Question: I have the following piece of code:
'''
RequestDispatcher dispatcher = getServletContext().getRequestDispatcher(address);
dispatcher.forward(req,res);
'''
The second line of this code produces the error in the title. Here are my Libraries:

And here is my pom.xml:
'''
<dependencies>
<dependency>
<groupId>org.apache.tomcat</groupId>
<artifactId>tomcat-servlet-api</artifactId>
<version>7.0.39</version>
<scope>provided</scope>
</dependency>
<dependency>
<groupId>org.apache.tomcat</groupId>
<artifactId>tomcat-api</artifactId>
<version>7.0.39</version>
<scope>provided</scope>
</dependency>
<dependency>
<groupId>org.apache.tomcat</groupId>
<artifactId>tomcat-catalina</artifactId>
<version>7.0.39</version>
<scope>provided</scope>
</dependency>
<dependency>
<groupId>org.apache.tomcat</groupId>
<artifactId>tomcat-el-api</artifactId>
<version>7.0.30</version>
<scope>provided</scope>
</dependency>
<dependency>
<groupId>org.apache.tomcat</groupId>
<artifactId>tomcat-jasper-el</artifactId>
<version>7.0.30</version>
<scope>provided</scope>
</dependency>
<dependency>
<groupId>com.ibm.db2</groupId>
<artifactId>db2jcc</artifactId>
<version>3.59.81</version>
<scope>provided</scope>
</dependency>
<dependency>
<groupId>com.ibm.db2</groupId>
<artifactId>db2jcc_license_cu</artifactId>
<version>3.59.81</version>
<scope>provided</scope>
</dependency>
<dependency>
<groupId>com.ibm.db2</groupId>
<artifactId>db2jcc_license_cisuz</artifactId>
<version>3.59.81</version>
<scope>provided</scope>
</dependency>
</dependencies>
'''
Here is the stack trace:
'''
java.lang.NoClassDefFoundError: JspException
java.lang.Class.getDeclaredMethods0(Native Method)
java.lang.Class.privateGetDeclaredMethods(Class.java:2531)
java.lang.Class.privateGetPublicMethods(Class.java:2651)
java.lang.Class.getMethods(Class.java:1467)
java.beans.Introspector.getPublicDeclaredMethods(Introspector.java:1280)
java.beans.Introspector.getTargetMethodInfo(Introspector.java:1141)
java.beans.Introspector.getBeanInfo(Introspector.java:416)
java.beans.Introspector.getBeanInfo(Introspector.java:163)
org.apache.jasper.compiler.Generator$TagHandlerInfo.<init>(Generator.java:3957)
org.apache.jasper.compiler.Generator$GenerateVisitor.getTagHandlerInfo(Generator.java:2212)
org.apache.jasper.compiler.Generator$GenerateVisitor.visit(Generator.java:1643)
org.apache.jasper.compiler.Node$CustomTag.accept(Node.java:1539)
org.apache.jasper.compiler.Node$Nodes.visit(Node.java:2376)
org.apache.jasper.compiler.Node$Visitor.visitBody(Node.java:2428)
org.apache.jasper.compiler.Generator$GenerateVisitor.visit(Generator.java:1773)
org.apache.jasper.compiler.Node$CustomTag.accept(Node.java:1539)
org.apache.jasper.compiler.Node$Nodes.visit(Node.java:2376)
org.apache.jasper.compiler.Node$Visitor.visitBody(Node.java:2428)
org.apache.jasper.compiler.Node$Visitor.visit(Node.java:2434)
org.apache.jasper.compiler.Node$Root.accept(Node.java:475)
org.apache.jasper.compiler.Node$Nodes.visit(Node.java:2376)
org.apache.jasper.compiler.Node$Visitor.visitBody(Node.java:2428)
org.apache.jasper.compiler.Node$Visitor.visit(Node.java:2452)
org.apache.jasper.compiler.Node$IncludeDirective.accept(Node.java:639)
org.apache.jasper.compiler.Node$Nodes.visit(Node.java:2376)
org.apache.jasper.compiler.Node$Visitor.visitBody(Node.java:2428)
org.apache.jasper.compiler.Node$Visitor.visit(Node.java:2434)
org.apache.jasper.compiler.Node$Root.accept(Node.java:475)
org.apache.jasper.compiler.Node$Nodes.visit(Node.java:2376)
org.apache.jasper.compiler.Generator.generate(Generator.java:3503)
org.apache.jasper.compiler.Compiler.generateJava(Compiler.java:250)
org.apache.jasper.compiler.Compiler.compile(Compiler.java:373)
org.apache.jasper.compiler.Compiler.compile(Compiler.java:353)
org.apache.jasper.compiler.Compiler.compile(Compiler.java:340)
org.apache.jasper.JspCompilationContext.compile(JspCompilationContext.java:646)
org.apache.jasper.servlet.JspServletWrapper.service(JspServletWrapper.java:357)
org.apache.jasper.servlet.JspServlet.serviceJspFile(JspServlet.java:390)
org.apache.jasper.servlet.JspServlet.service(JspServlet.java:334)
javax.servlet.http.HttpServlet.service(HttpServlet.java:728)
MT_Servlet.gotoPage(MT_Servlet.java:160)
MT_TasEntryServlet.doPost(MT_TasEntryServlet.java:1562)
MT_TasEntryServlet.doGet(MT_TasEntryServlet.java:45)
javax.servlet.http.HttpServlet.service(HttpServlet.java:621)
javax.servlet.http.HttpServlet.service(HttpServlet.java:728)
MT_Servlet.gotoPage(MT_Servlet.java:160)
MT_TBLServletController.doPost(MT_TBLServletController.java:217)
MT_TBLServletController.doGet(MT_TBLServletController.java:31)
javax.servlet.http.HttpServlet.service(HttpServlet.java:621)
javax.servlet.http.HttpServlet.service(HttpServlet.java:728)
'''
Does anyone see the issue?
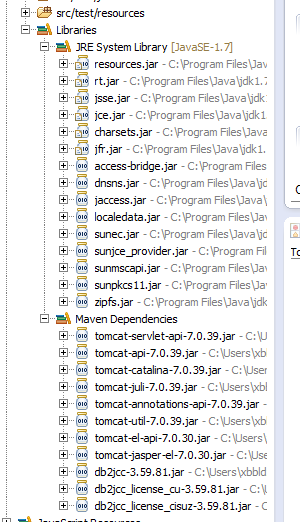
Answer: javax.servlet.JspException is included in the jsp-api.jar (you can also find containing jars <URL>.